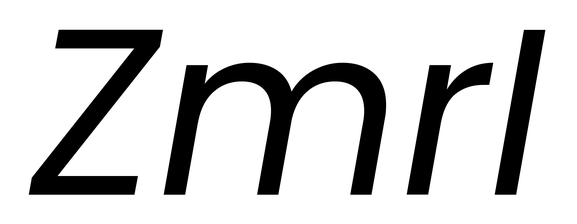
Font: Poppins-Italic